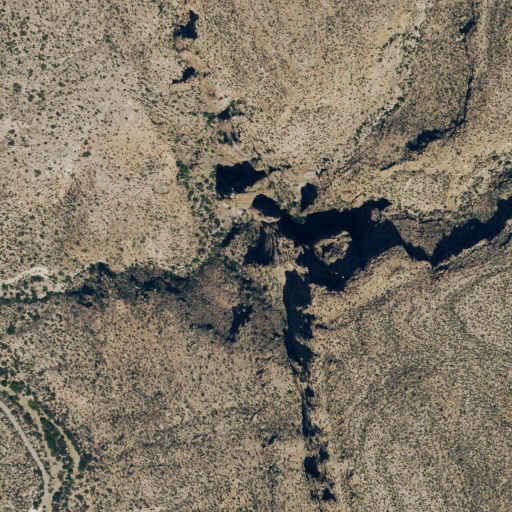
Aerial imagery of cliff(s) in Texas named Alto Relex containing only shrub